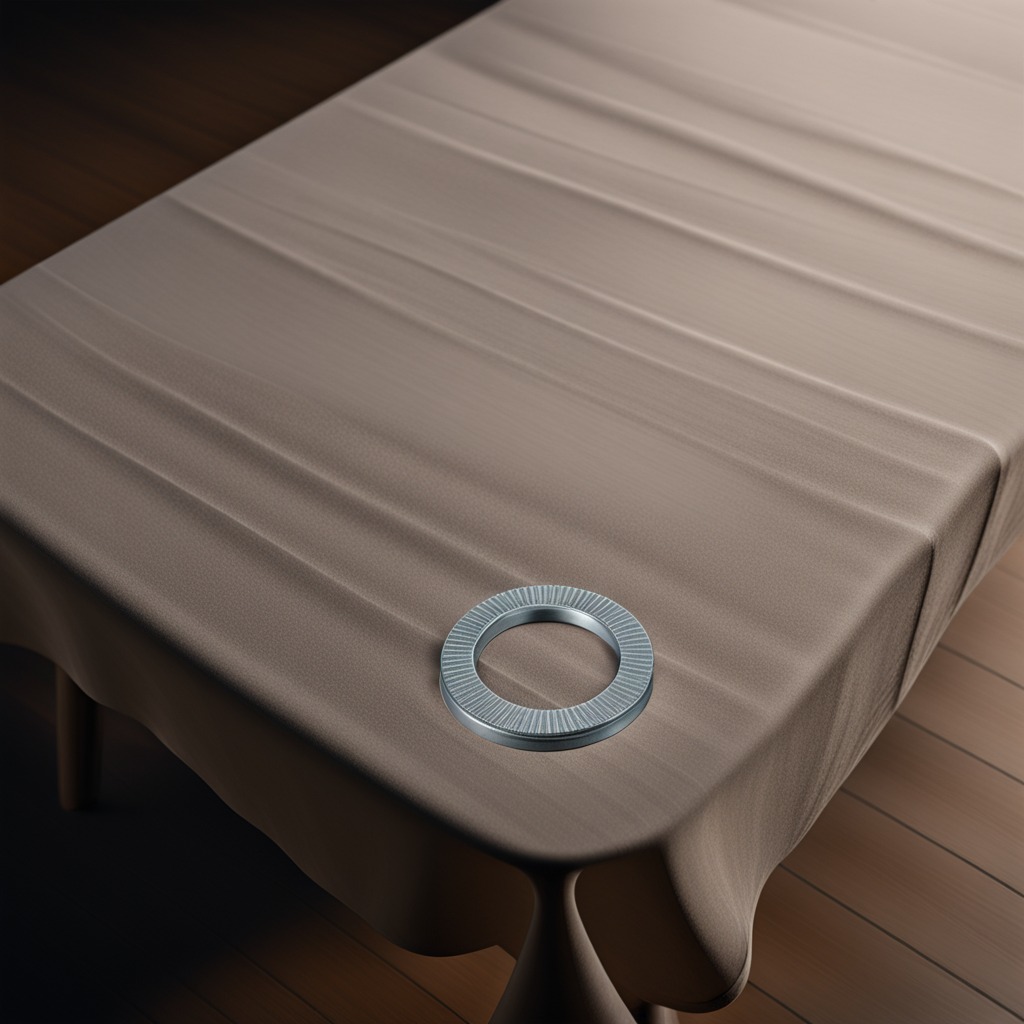
A flat metal washer lying on a wooden table inside a workshop at night dim ambient light soft shadows worn but beneath the cloth